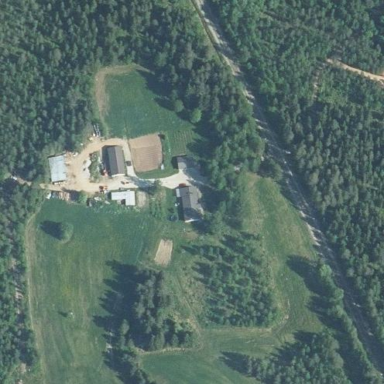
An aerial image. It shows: Farmyard area.